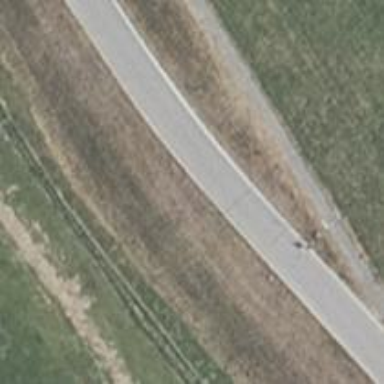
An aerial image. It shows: Asphalt road classified as tertiary.